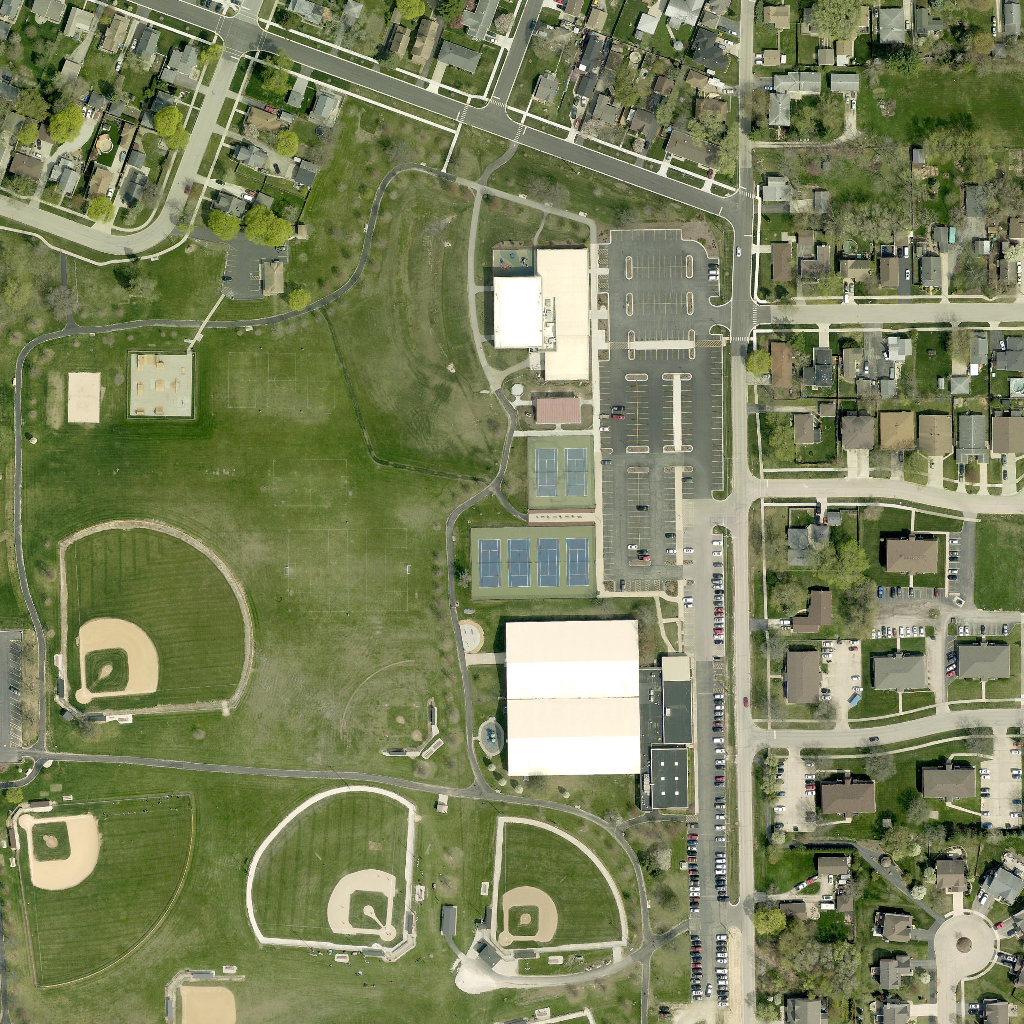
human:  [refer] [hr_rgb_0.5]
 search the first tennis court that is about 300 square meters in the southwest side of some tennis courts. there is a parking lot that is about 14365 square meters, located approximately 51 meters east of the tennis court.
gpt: <box>[[46, 52, 49, 57, 0]]</box>

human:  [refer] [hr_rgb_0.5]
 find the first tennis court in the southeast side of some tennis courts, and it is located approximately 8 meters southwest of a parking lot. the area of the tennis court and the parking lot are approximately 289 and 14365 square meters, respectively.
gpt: <box>[[55, 52, 57, 57, 0]]</box>